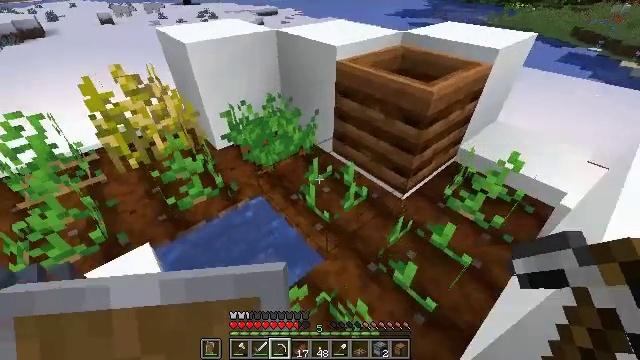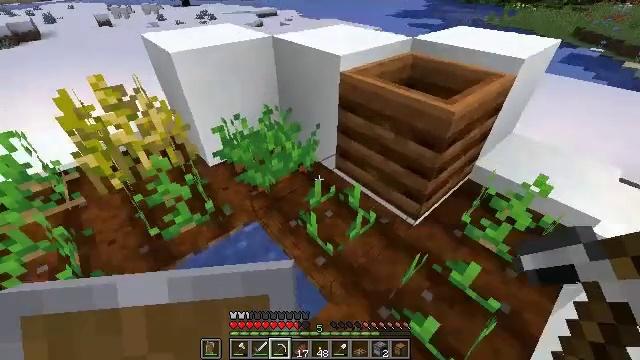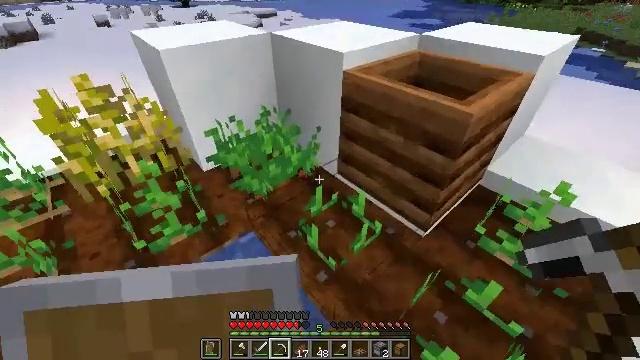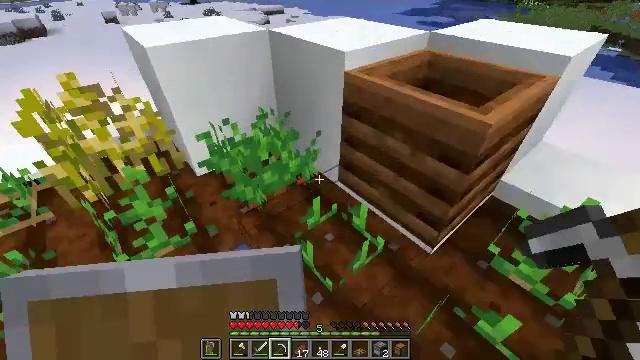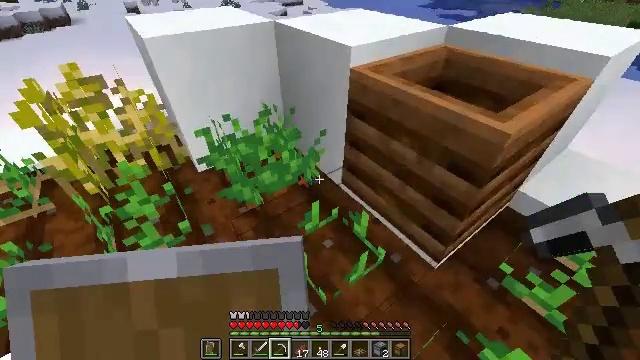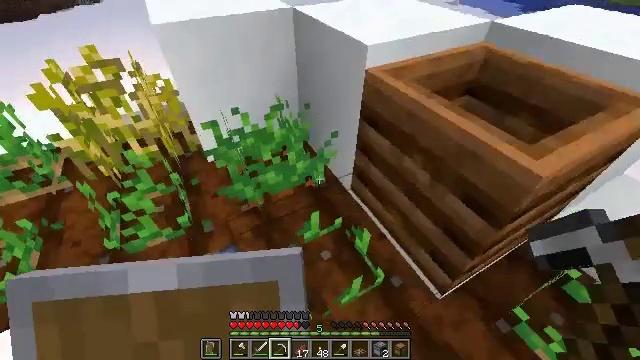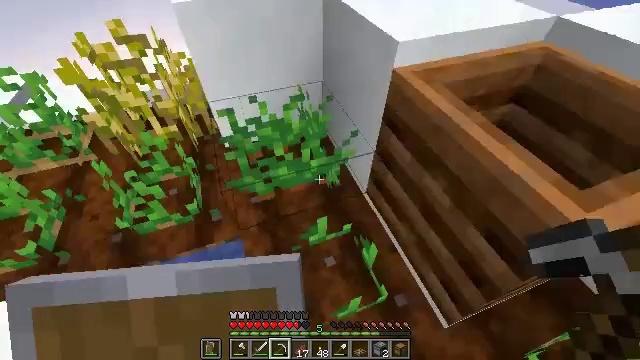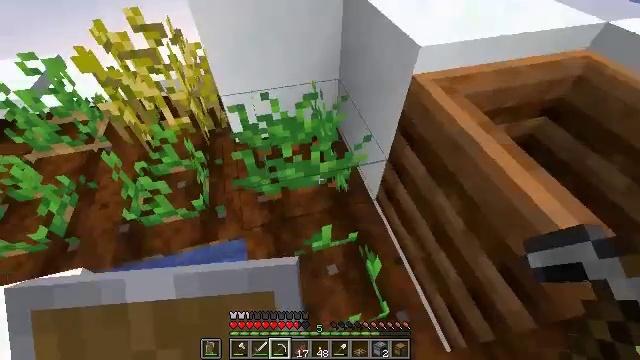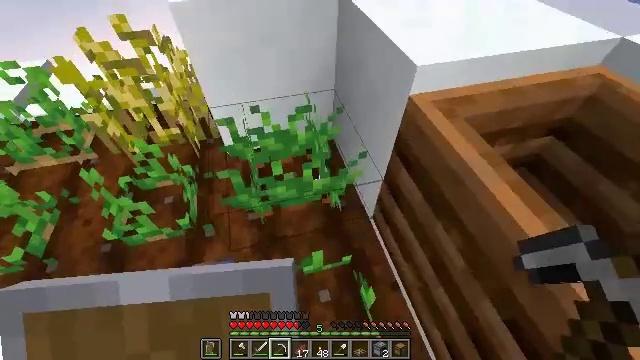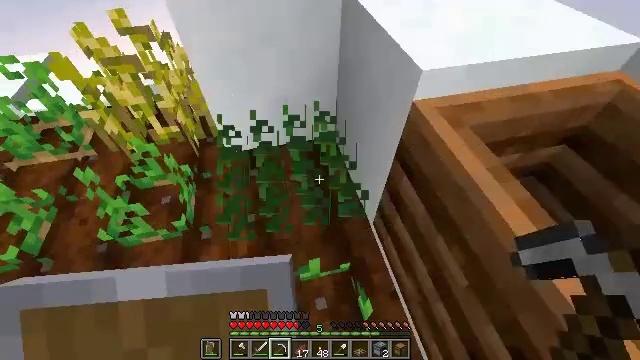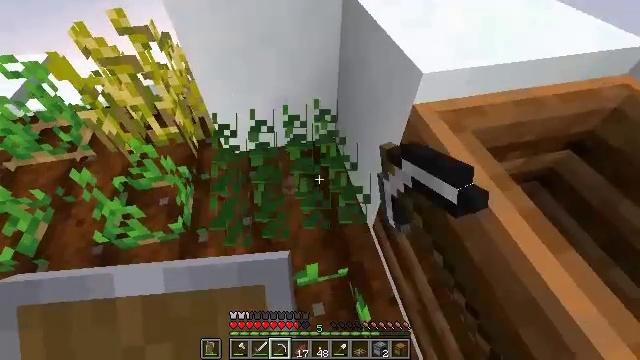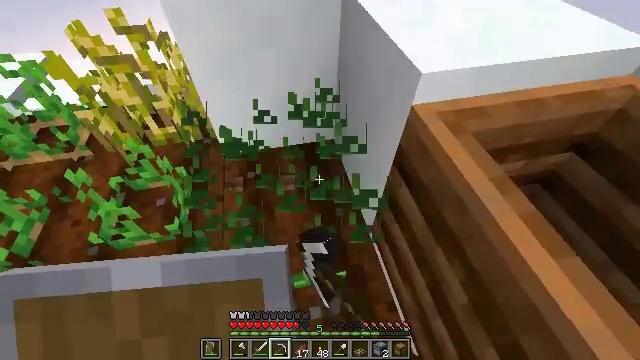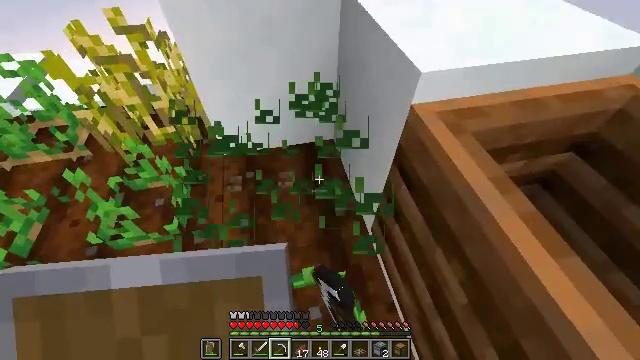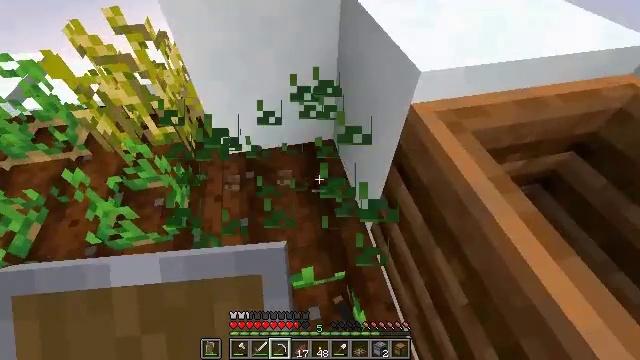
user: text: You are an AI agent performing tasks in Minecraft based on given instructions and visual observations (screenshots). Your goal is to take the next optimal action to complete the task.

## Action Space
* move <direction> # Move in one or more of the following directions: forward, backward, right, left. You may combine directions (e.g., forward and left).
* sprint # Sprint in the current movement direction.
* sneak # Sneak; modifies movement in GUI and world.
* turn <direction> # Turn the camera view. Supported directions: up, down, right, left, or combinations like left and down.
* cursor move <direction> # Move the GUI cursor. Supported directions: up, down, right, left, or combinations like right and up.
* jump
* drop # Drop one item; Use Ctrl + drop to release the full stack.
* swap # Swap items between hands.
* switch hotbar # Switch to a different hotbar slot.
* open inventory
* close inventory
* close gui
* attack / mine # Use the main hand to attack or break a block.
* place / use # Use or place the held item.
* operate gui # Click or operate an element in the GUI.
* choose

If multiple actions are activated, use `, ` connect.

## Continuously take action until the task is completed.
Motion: motion action
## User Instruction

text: Dig up carrots from the soil.
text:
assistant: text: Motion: move forward
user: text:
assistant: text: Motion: move forward
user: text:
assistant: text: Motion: move forward and move right, turn left
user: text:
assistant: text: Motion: move forward and move right, turn left and down
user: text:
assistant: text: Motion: move forward and move right, turn left and down
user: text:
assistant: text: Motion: move forward, turn left and down
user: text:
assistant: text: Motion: move forward, turn left and down
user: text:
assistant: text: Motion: no_op
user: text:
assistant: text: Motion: turn left, attack / mine
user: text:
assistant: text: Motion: attack / mine
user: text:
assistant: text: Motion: attack / mine
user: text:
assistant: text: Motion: no_op
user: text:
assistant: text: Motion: no_op
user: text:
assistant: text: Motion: no_op